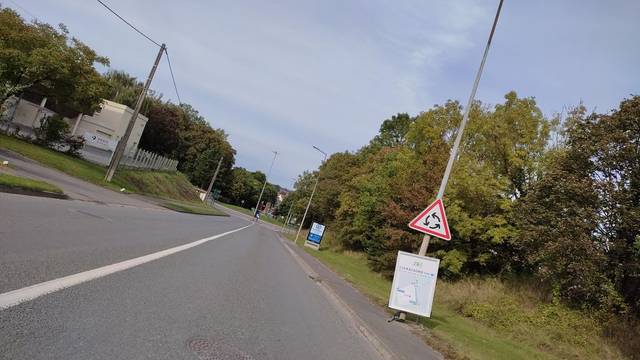
Region: France
Coordinates: 50.295, 2.805